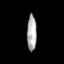
Tissue: prostate
Cell type: T cells
Senescence score: 0.2732
Nuclear area (px): 340
Mean DAPI intensity: 170.676